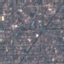
Land use / land cover: Residential